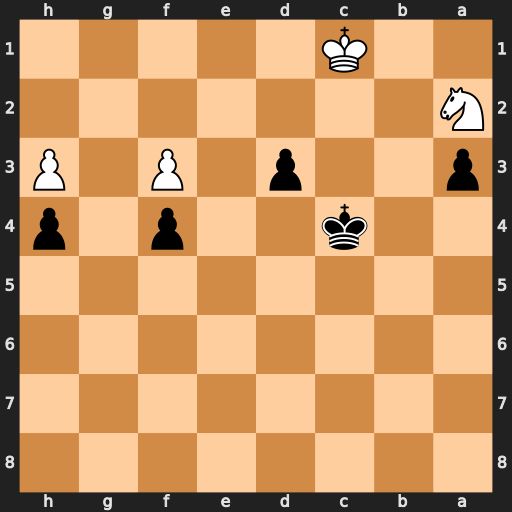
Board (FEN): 8/8/8/8/2k2p1p/p2p1P1P/N7/2K5
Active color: b
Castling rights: -
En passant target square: -
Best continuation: Kb3 Kd2 Kxa2